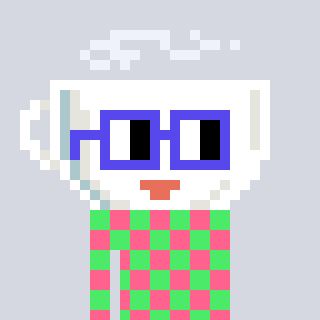
a pixel art character with square blue glasses, a mug-shaped head and a teal-colored body on a cool background